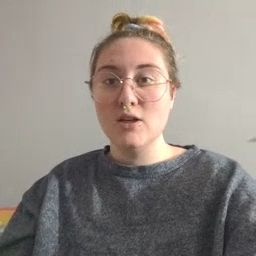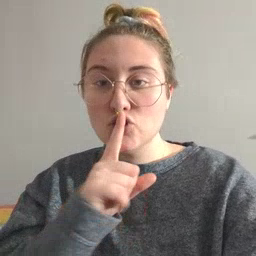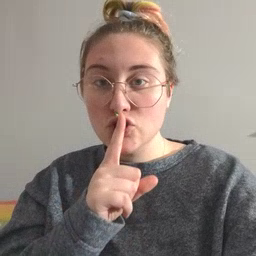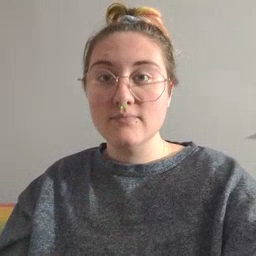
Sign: shhh